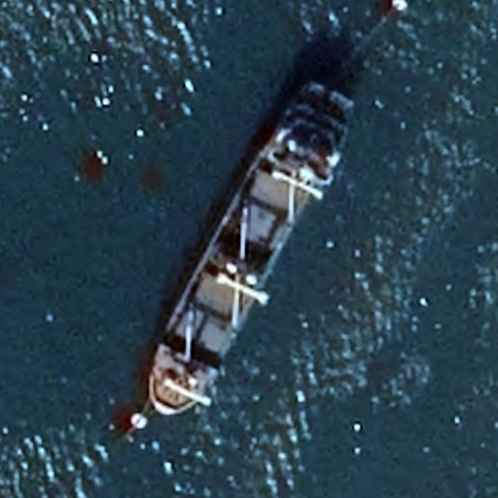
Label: civil